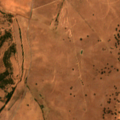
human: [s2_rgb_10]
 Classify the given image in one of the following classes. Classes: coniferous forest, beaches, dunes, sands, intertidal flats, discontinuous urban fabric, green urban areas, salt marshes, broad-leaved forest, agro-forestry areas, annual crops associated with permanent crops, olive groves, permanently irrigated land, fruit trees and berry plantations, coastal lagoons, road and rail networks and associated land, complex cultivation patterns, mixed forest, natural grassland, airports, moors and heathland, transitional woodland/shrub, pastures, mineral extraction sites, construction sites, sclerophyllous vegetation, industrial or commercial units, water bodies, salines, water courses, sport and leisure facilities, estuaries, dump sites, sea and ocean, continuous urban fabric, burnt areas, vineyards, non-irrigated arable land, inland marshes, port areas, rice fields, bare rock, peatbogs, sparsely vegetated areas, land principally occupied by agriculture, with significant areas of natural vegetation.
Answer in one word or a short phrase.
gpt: non-irrigated arable land, agro-forestry areas, transitional woodland/shrub